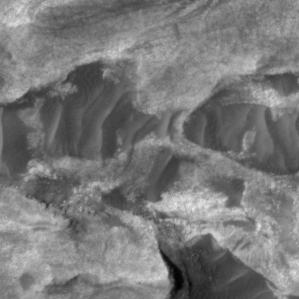
Label: non_frost